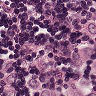
Metastatic tissue present: yes